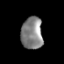
Tissue: prostate
Cell type: T cells
Senescence score: 0.3465
Nuclear area (px): 677
Mean DAPI intensity: 132.687